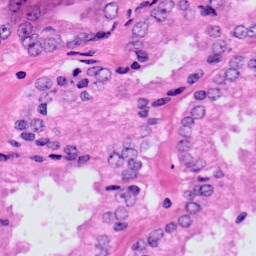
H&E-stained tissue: Prostate